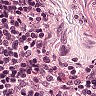
Metastatic tissue present: no